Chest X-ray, PA view. Patient: 62 years old, sex M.
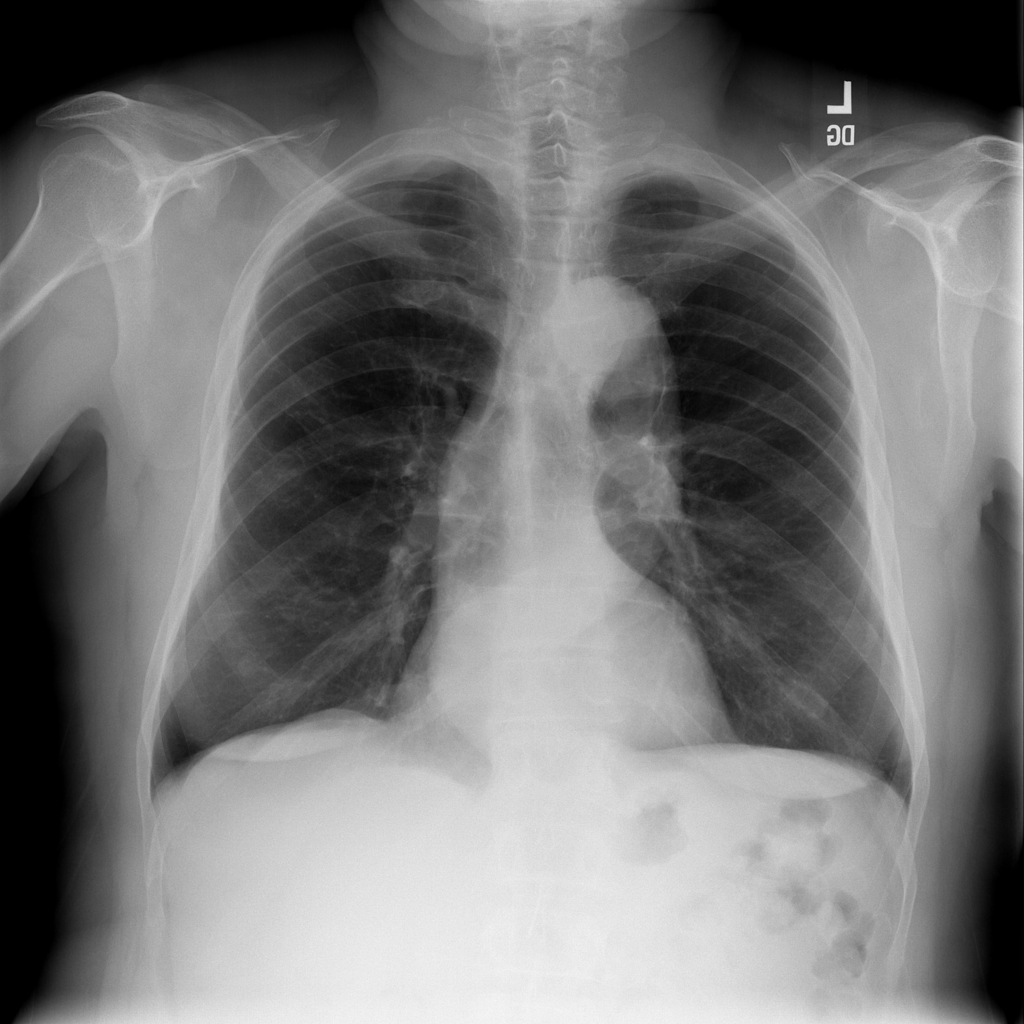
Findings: No Finding